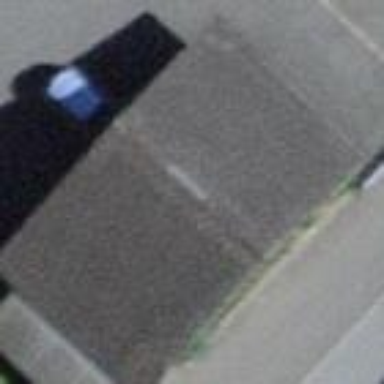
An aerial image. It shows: Garage.